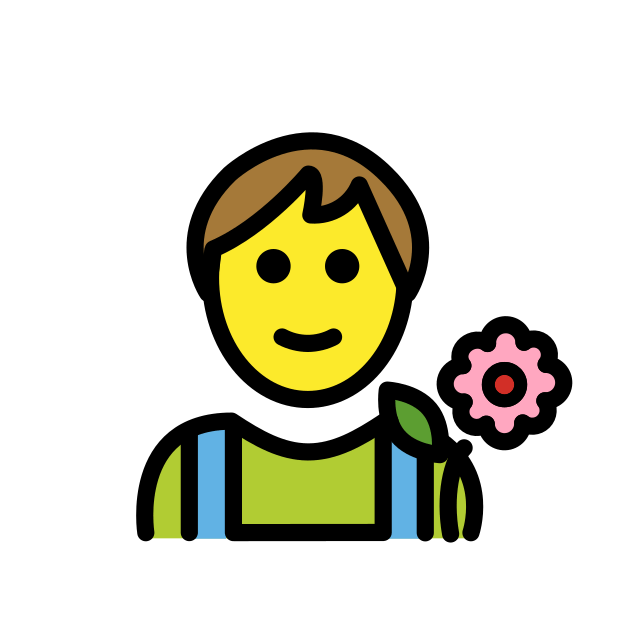
gardener man